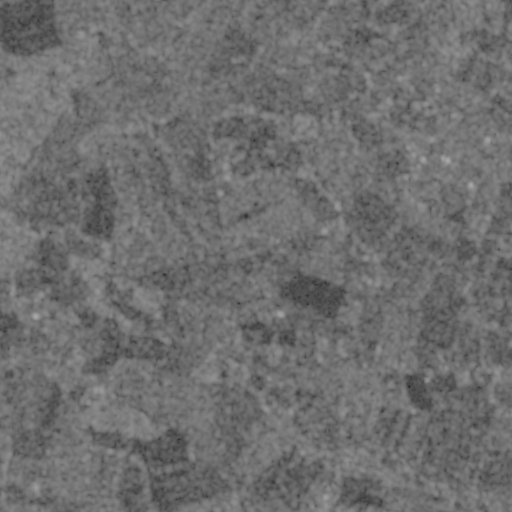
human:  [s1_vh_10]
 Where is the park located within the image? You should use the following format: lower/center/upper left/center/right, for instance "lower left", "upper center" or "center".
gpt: The park is located in the upper right of the image.
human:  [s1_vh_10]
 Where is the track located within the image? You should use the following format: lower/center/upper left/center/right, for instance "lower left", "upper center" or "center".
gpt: The track is located in the lower right of the image.
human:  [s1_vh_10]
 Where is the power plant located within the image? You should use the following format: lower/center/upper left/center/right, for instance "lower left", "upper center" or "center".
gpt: There is no power plant in the image.

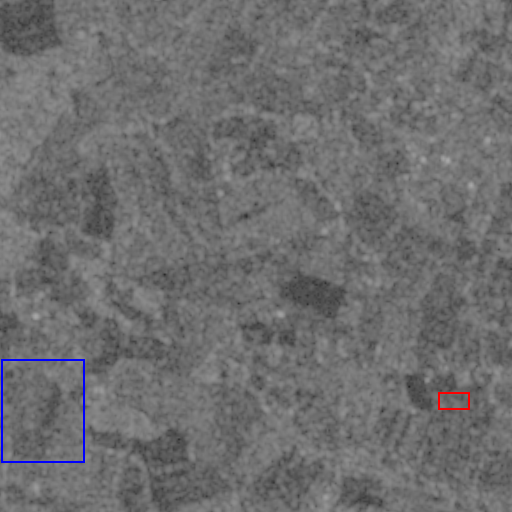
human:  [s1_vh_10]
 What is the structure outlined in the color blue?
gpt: The structure outlined in blue is a crop field.
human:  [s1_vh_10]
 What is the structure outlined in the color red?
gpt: The structure outlined in red is a track.
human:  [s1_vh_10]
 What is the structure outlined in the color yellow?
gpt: There is no yellow outline.